Question: I'm working on a tool to automate some Active Directory tasks such as removing users from groups, changing user's passwords, and updating attributes for the user such as their telephone number, etc. I'm leveraging both 'System.DirectoryServices' and 'System.DirectoryServices.AccountManagement'.
I'm having trouble finding a way to modify the option (see picture below).

Does anyone know how to change this option?
I've looked all over the internet and can't seem to find anything except a PowerShell script that references the attribute, but when I look at the attribute in AD's attribute editor for a user that has that option checked and one that doesn't, is '<not set>' for either.
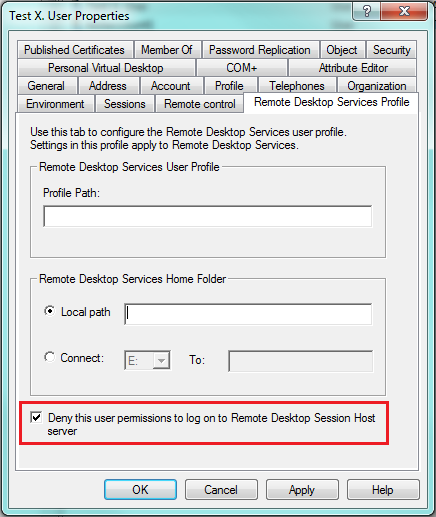
Answer: I found an answer but decided not to pursue it. For anyone needing help with this same issue, this option is contained in the 'userParameters' blob. For a lot of information about this and a possible way to implement this, see the following links:
<URL>
<URL>